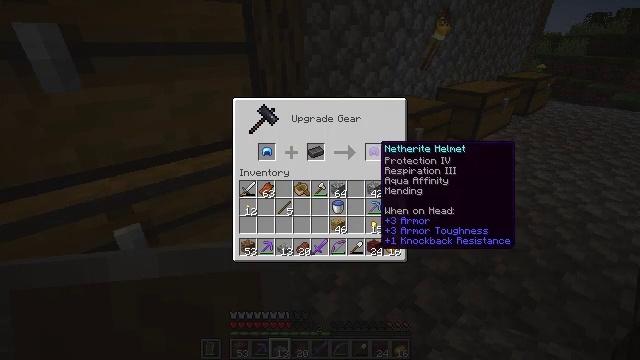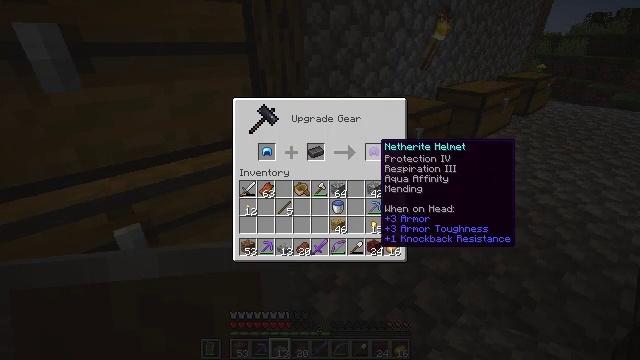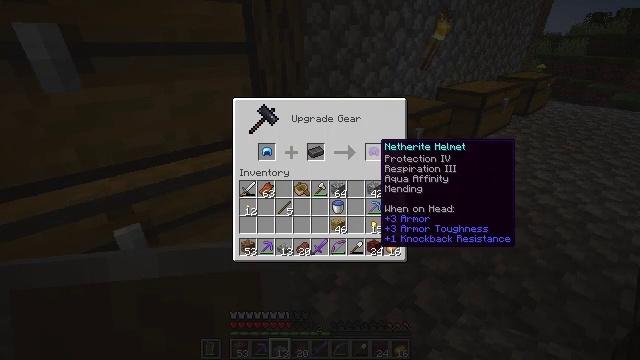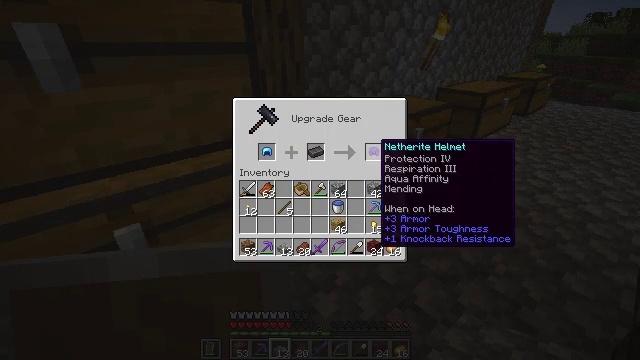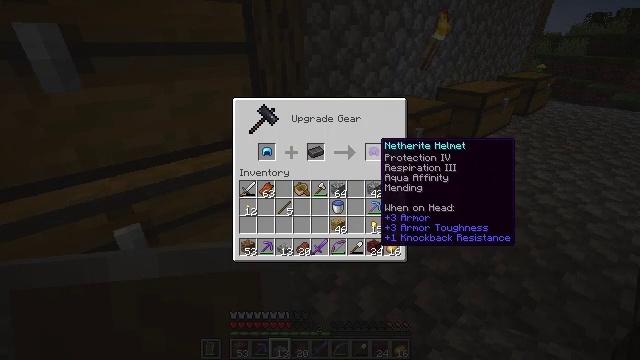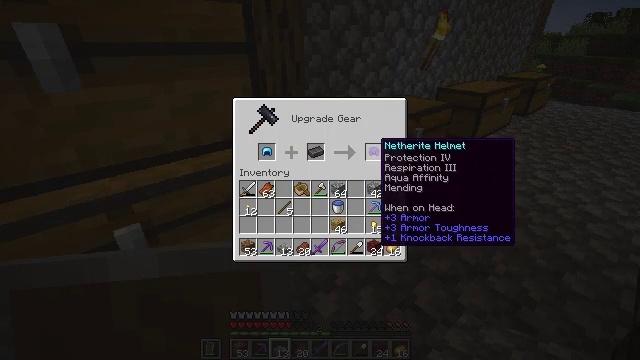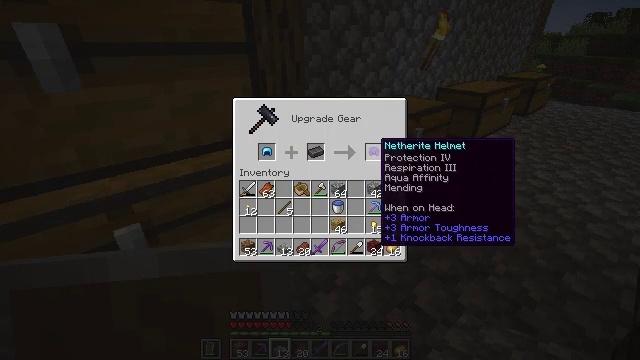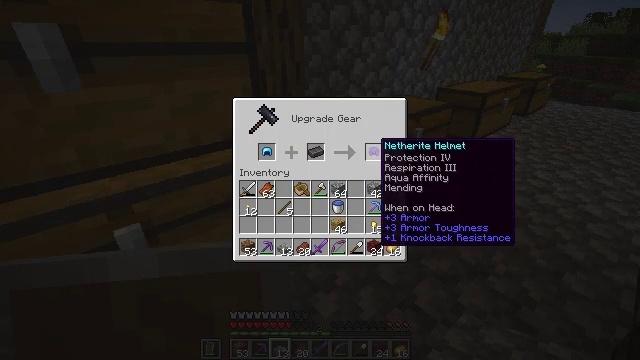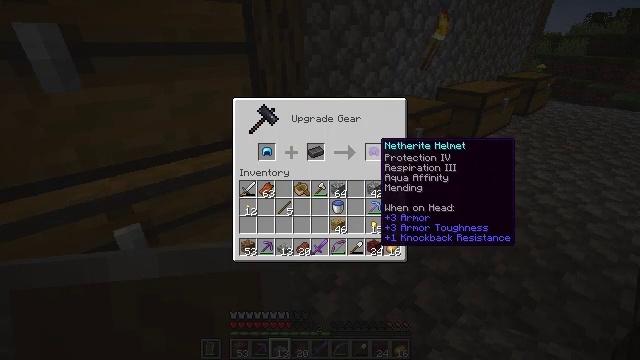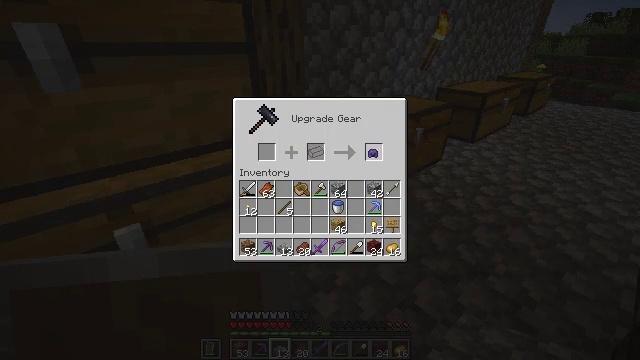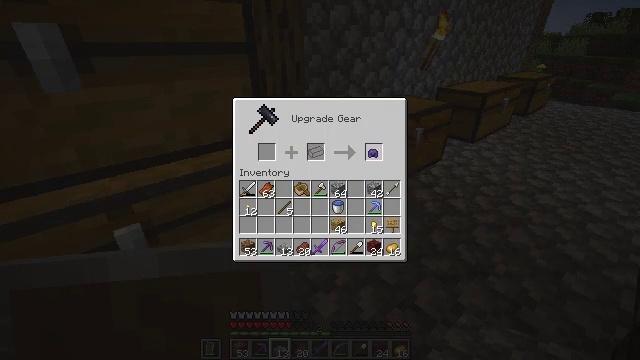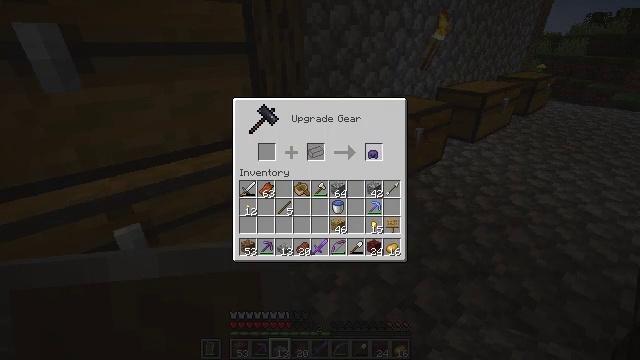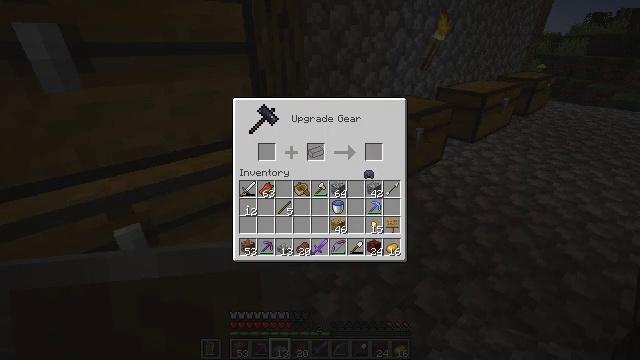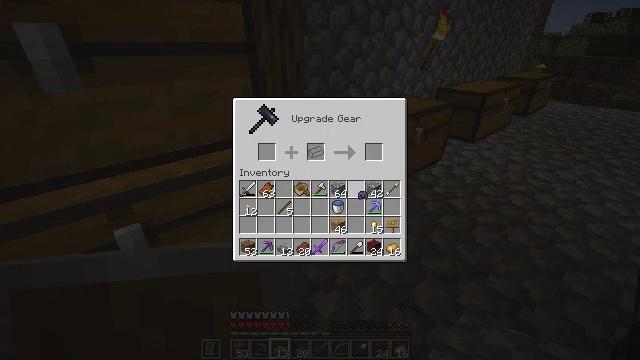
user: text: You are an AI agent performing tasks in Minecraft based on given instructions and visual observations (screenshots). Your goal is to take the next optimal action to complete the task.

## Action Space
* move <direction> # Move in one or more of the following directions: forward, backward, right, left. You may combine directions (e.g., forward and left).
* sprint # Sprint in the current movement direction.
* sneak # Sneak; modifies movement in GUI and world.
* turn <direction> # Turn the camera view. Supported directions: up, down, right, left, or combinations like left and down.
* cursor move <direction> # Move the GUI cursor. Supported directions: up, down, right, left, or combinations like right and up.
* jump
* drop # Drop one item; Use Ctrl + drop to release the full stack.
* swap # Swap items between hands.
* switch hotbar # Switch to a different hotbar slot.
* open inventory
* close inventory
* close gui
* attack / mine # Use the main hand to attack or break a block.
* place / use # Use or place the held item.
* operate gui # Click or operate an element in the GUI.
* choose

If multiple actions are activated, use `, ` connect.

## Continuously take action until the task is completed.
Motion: motion action
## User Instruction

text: Open the smithing table to craft a netherite helmet.
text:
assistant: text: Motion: no_op
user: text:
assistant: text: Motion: no_op
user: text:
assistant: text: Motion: no_op
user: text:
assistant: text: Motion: no_op
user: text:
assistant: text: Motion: no_op
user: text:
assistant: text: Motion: no_op
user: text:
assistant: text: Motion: no_op
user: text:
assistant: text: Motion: no_op
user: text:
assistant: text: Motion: attack / mine
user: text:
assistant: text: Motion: attack / mine
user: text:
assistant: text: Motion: no_op
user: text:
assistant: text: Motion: turn down
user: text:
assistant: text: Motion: turn down
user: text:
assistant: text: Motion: no_op